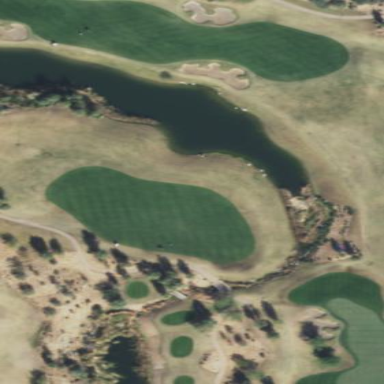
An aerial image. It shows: Golf fairway surrounded by grass.